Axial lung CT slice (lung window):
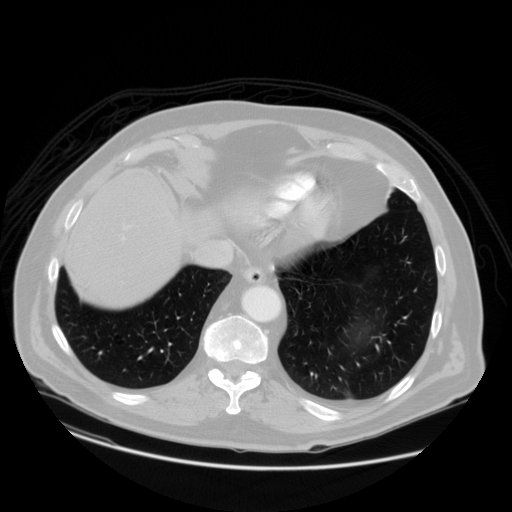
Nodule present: no